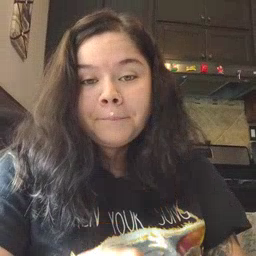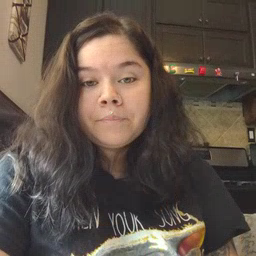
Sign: nap